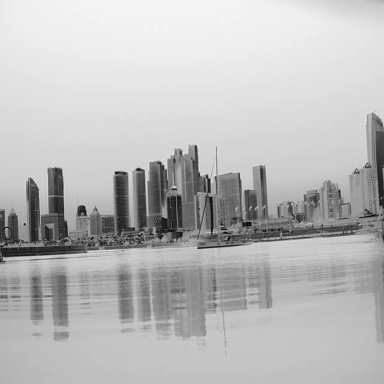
There is a sailboat in the infrared image.